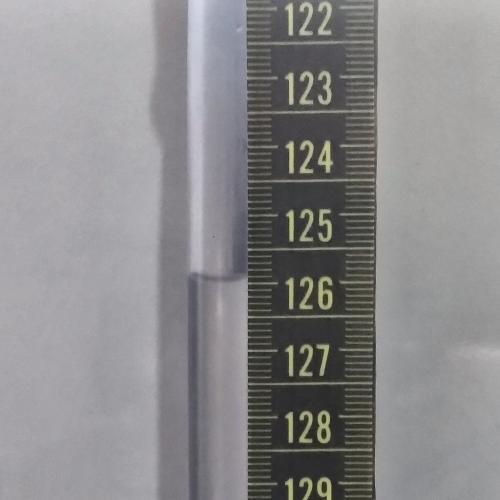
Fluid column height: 125.9 cm